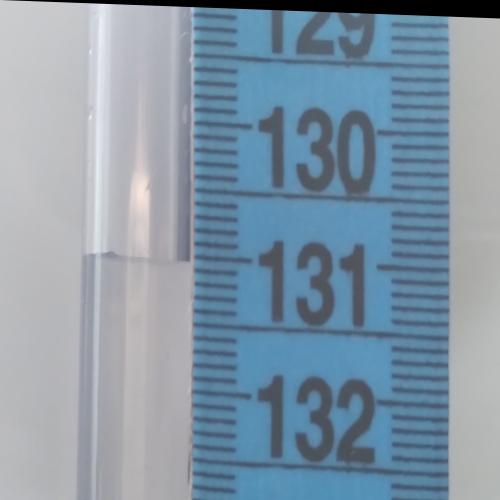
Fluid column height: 131.0 cm